Brain MRI, t2w sequence, axial 2D slice.
Patient: age 21, sex F, weight 78 kg, height 1.78 m
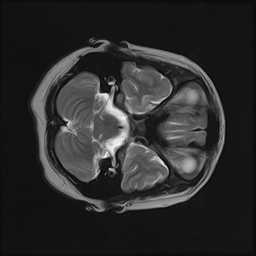